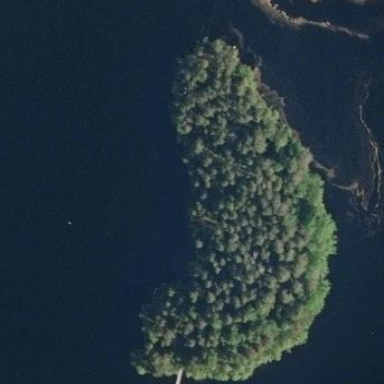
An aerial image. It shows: Nature reserve in woodland setting on island.